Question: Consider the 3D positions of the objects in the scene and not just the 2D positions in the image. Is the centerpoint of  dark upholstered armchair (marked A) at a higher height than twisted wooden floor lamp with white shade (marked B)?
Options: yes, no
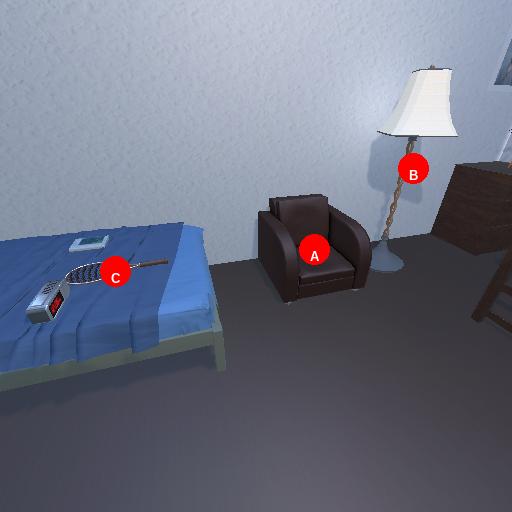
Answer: yes